Question: In JavaFX 8 application I'm using 'setUserAgentStylesheet(STYLESHEET_CASPIAN);' to set the default skin style. But in Netbeans I get error:
'''
cannot find symbol
symbol: variable STYLESHEET_CASPIAN
location: class MainApp
----
(Alt-Enter shows hints)
'''
In order to remove the warning in Netbeans I tried tried this:
'''
String STYLESHEET_CASPIAN = null;
setUserAgentStylesheet(STYLESHEET_CASPIAN);
'''
But it's not correct. How I can remove the warning message?

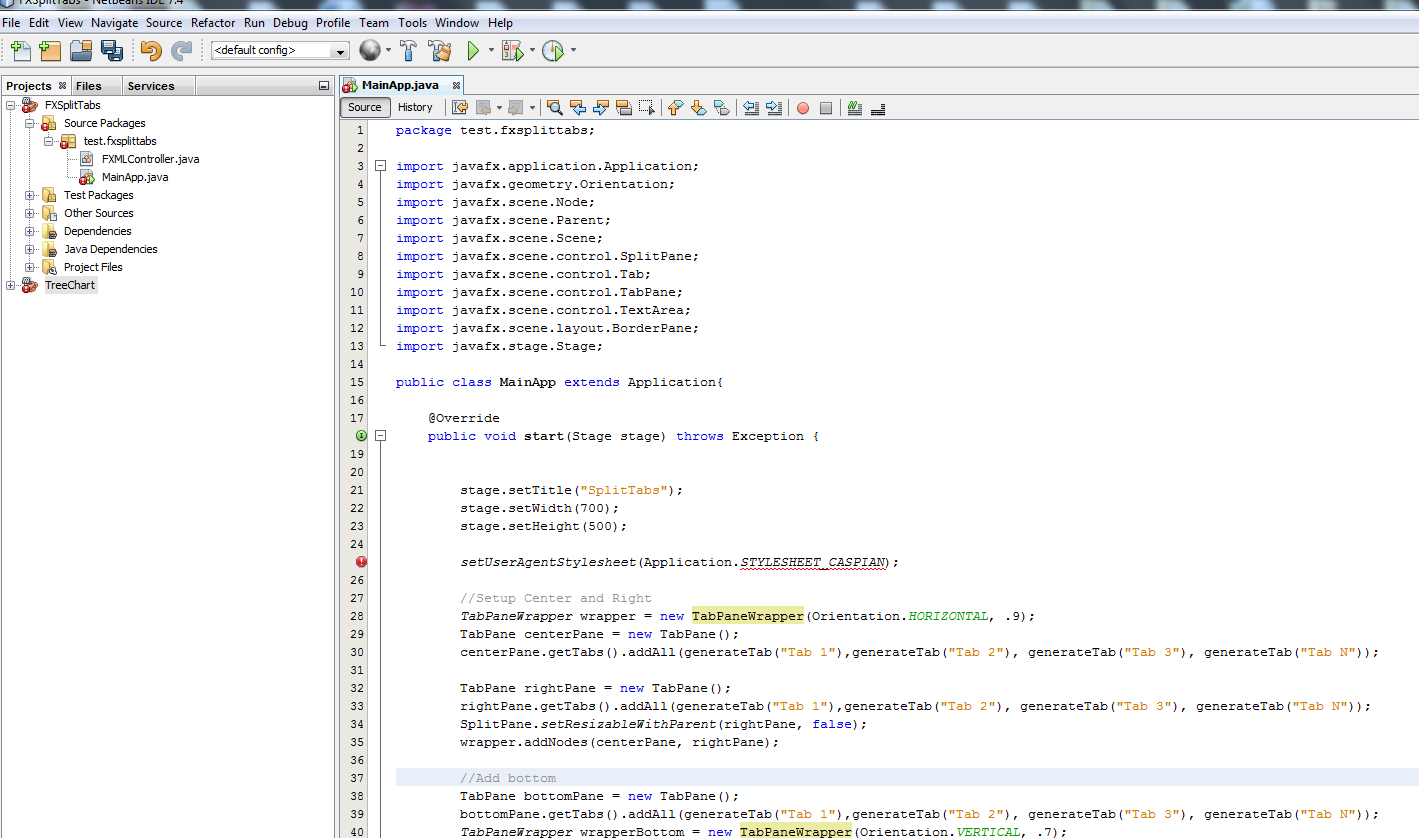
Answer: 'STYLESHEET_CASPIAN' was introduced in FX8 (jdk8). If you intent to use FX2.x you don't need to change user agent stylesheet (caspian is only and default).
If your project compiles, but NB shows warning it's NetBeans issue. Most probably you had FX2.x in you project previously and NB remembered it. Try to change platform in project options back and forth to reset NB cache.